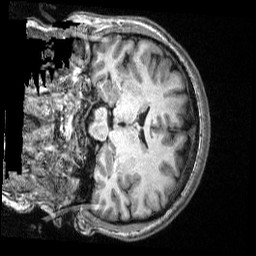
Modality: T1w
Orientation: coronal
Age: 39
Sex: male
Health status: healthy
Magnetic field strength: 3 T
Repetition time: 2.53 s
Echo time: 0.00331 s